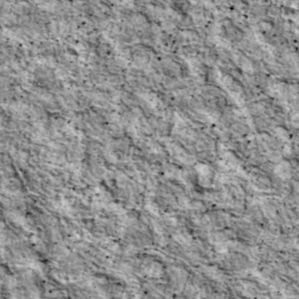
Label: non_frost